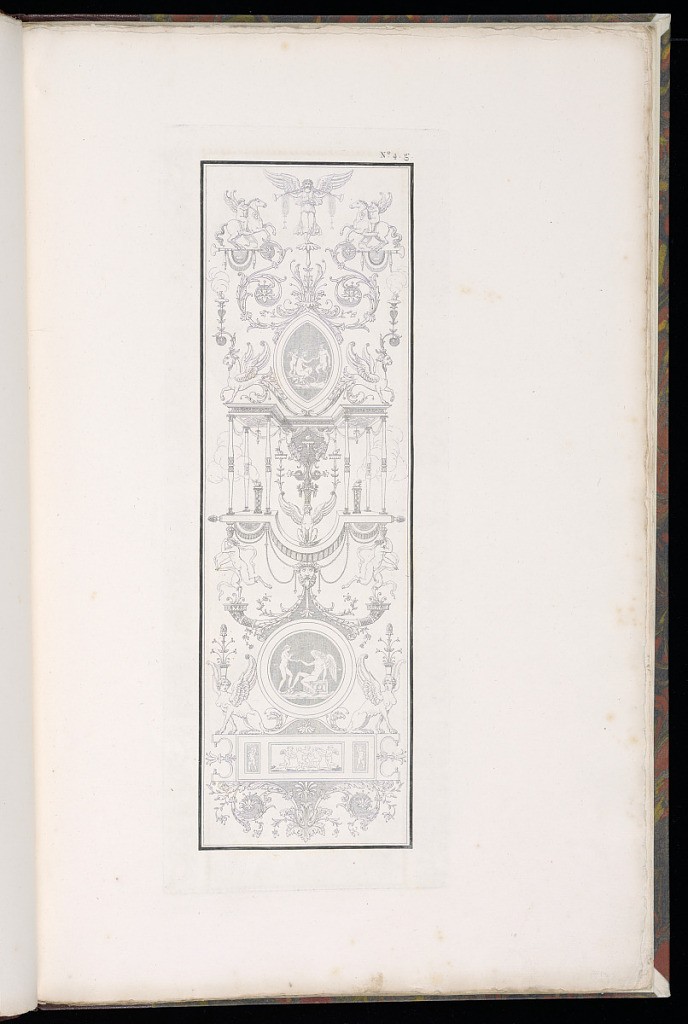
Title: Arabesque Ornament Design
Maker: Charles Normand, French, 1765 – 1840
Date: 1787–95
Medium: Etching on laid paper
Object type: Print
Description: A vertical plate with an arabesque ornament design featuring Neoclassical and Empire style motifs - mythological creatures and figures, winged figure, putti riding horses, vignettes and roundels with figures, griffins, masks, sphynx, architectural elements with columns, perfume burners, cornucopia, fleurons, scrolling acanthus leaves and foliage, horns, draped textiles, and festoons. The plate is numbered.